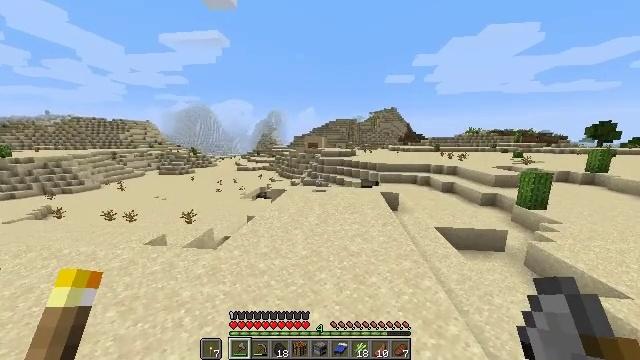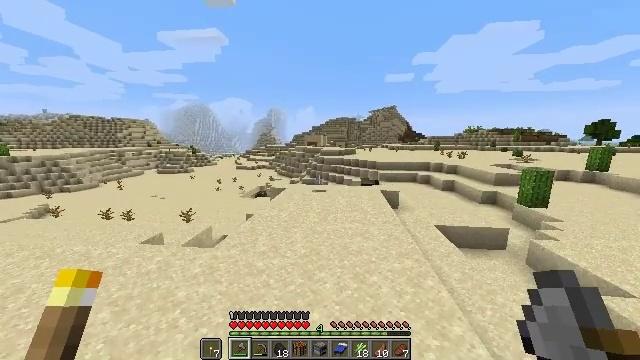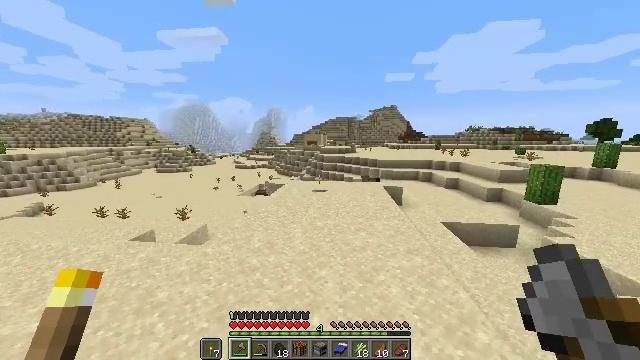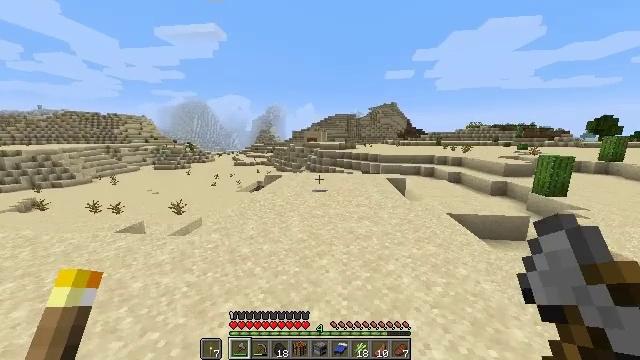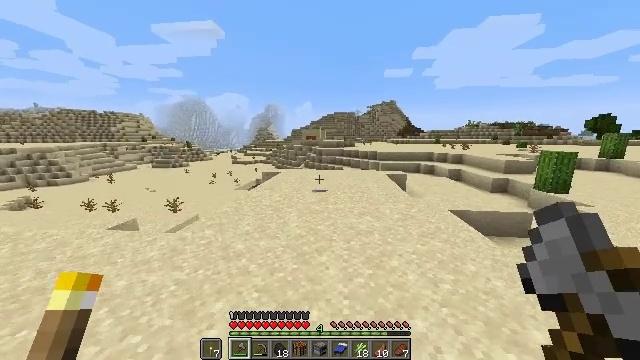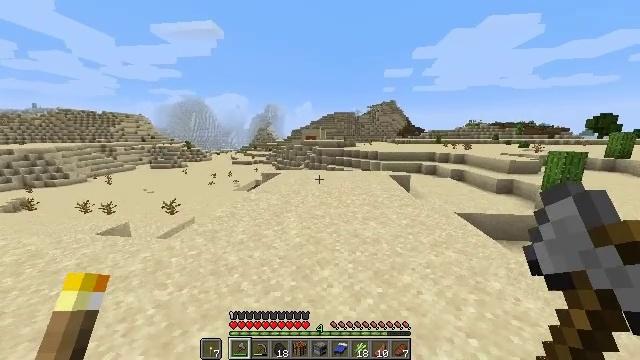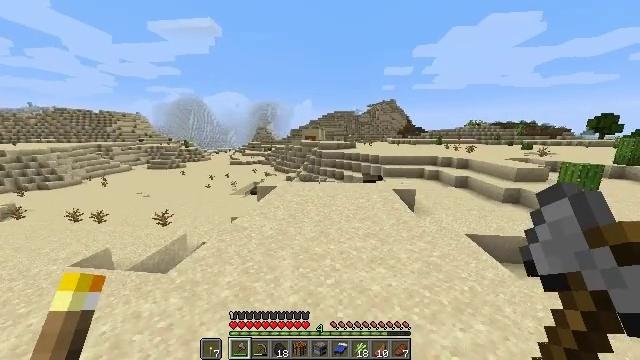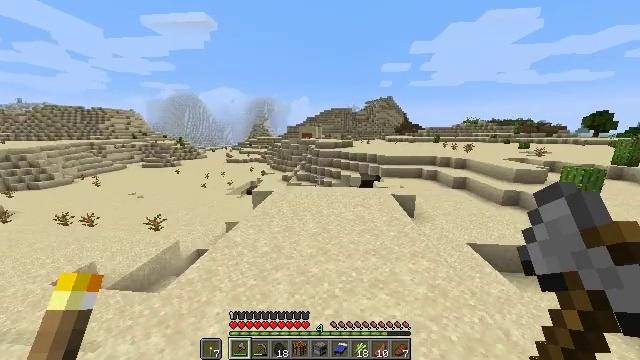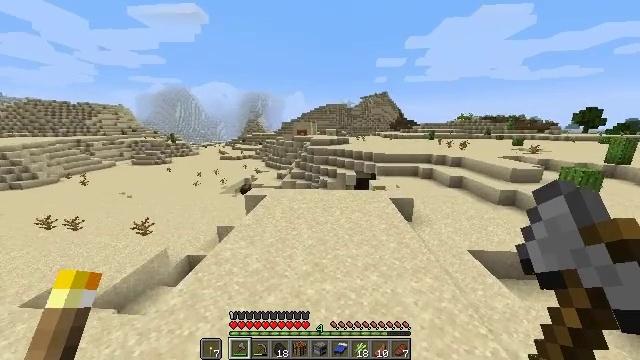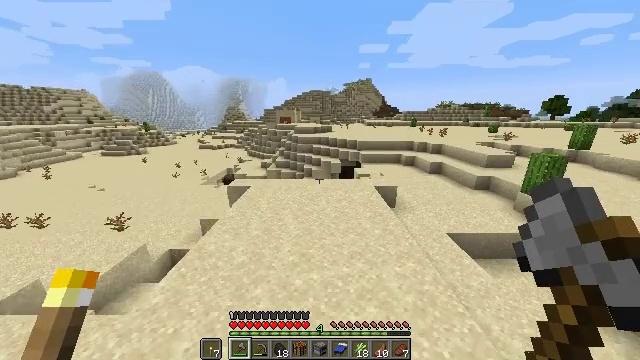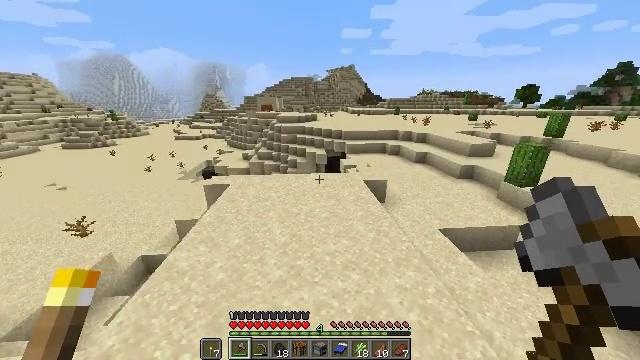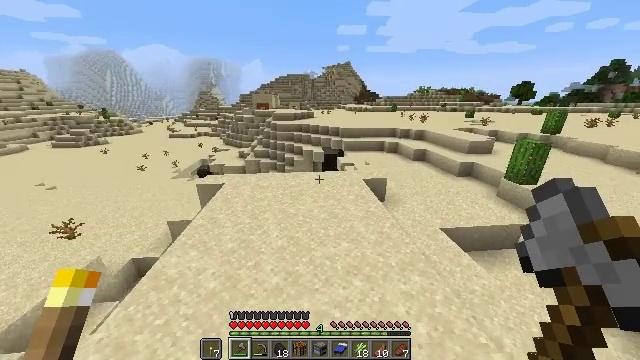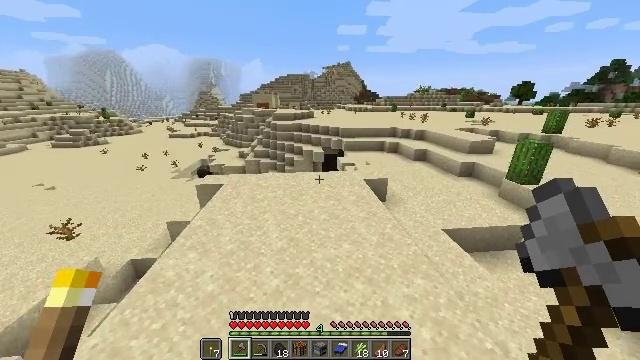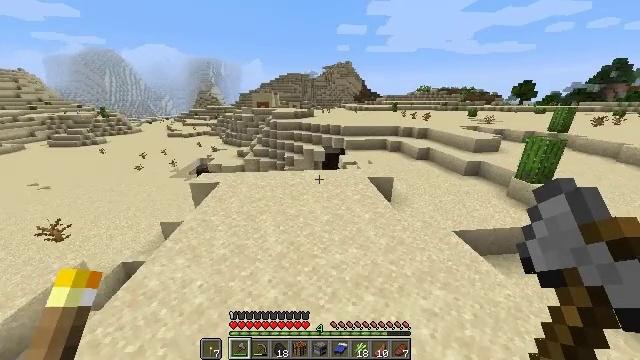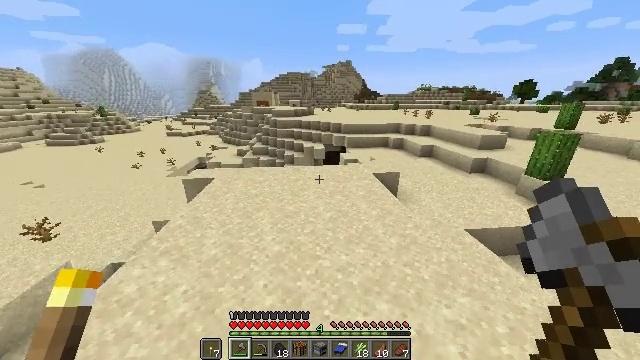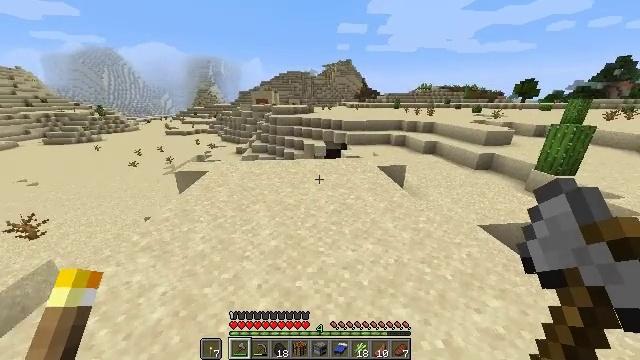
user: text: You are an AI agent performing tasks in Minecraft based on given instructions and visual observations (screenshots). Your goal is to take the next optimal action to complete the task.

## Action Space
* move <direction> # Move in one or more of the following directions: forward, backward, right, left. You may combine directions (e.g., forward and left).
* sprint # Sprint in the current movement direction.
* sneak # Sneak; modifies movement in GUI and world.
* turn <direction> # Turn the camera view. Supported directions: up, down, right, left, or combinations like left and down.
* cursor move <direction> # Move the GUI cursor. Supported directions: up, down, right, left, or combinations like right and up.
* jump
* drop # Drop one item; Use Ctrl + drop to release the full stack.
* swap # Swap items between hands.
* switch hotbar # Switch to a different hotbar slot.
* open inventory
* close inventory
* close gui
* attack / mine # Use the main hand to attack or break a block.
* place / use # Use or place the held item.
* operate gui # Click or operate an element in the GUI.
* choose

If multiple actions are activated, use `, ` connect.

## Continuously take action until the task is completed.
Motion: motion action
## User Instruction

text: Gather blue terracotta by attacking it.
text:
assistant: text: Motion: move forward, sprint, jump
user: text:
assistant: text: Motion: move forward, sprint, jump
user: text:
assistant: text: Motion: move forward, sprint, jump
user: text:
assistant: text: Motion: move forward, sprint, jump
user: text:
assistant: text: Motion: move forward, sprint, jump
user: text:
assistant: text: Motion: move forward, sprint, jump
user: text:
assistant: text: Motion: move forward, sprint, jump
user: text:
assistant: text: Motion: move forward, sprint, turn right and down, jump
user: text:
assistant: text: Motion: move forward, sprint, turn right and down, jump
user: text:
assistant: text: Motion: move forward, sprint, turn right and down, jump
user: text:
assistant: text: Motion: move forward, sprint, jump
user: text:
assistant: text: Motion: move forward, sprint, jump
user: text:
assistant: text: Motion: move forward, sprint, jump
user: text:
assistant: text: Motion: move forward, sprint, jump
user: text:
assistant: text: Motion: move forward, sprint, jump
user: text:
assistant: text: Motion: move forward, sprint, jump
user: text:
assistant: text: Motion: move forward, sprint, jump
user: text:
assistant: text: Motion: move forward, sprint, turn down, jump
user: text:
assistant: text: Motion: move forward, sprint, turn down, jump
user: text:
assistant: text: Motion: move forward, sprint, turn right and down, jump
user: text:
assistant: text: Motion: move forward, sprint, turn right and down, jump
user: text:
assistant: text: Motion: move forward, sprint, turn right and down, jump
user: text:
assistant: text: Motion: move forward, sprint, turn right and down, jump
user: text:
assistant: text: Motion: move forward, sprint, turn right and down, jump
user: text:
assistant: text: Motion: move forward, sprint, turn right and down, jump
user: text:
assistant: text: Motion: move forward, sprint, turn right and down, jump
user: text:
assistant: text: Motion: move forward and move right, sprint, turn right and down, jump
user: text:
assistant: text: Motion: move forward and move right, sprint, jump
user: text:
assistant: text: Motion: move forward and move right, sprint, jump
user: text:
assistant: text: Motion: move forward and move right, sprint